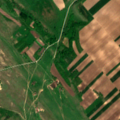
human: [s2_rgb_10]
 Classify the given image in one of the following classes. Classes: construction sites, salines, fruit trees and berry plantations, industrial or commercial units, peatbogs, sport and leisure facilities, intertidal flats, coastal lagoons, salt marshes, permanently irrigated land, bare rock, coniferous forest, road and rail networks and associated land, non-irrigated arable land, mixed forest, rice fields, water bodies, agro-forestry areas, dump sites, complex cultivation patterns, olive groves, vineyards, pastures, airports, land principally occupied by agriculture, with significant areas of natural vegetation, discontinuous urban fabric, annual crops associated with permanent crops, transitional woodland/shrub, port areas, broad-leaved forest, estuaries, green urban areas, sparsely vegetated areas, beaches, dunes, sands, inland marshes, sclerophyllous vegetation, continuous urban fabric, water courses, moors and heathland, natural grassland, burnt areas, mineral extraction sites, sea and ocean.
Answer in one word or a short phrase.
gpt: non-irrigated arable land, land principally occupied by agriculture, with significant areas of natural vegetation, natural grassland, transitional woodland/shrub